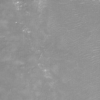
Label: not_dusty